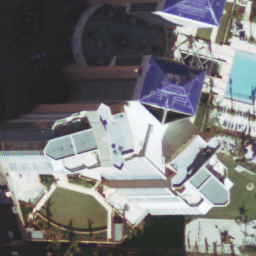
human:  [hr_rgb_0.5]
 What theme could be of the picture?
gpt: buildings